Question: Using Delphi 7, if I have some text like that shown in the lefthand window below, how could I extract all the words and punctuation in a paragraph and copy them to another window like that on the right, followed by a #?

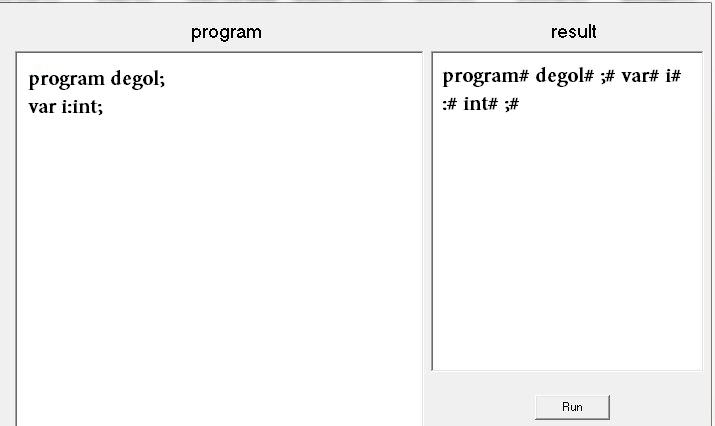
Answer: If I'm understanding you correctly, you need what's called a "tokeniser" or "lexer".
D7 comes with one built-in, in the Classes unit, misleadingly called TParser (misleadingly because parsing normally means the "grammatical analysis" step which may follow the tokenisation of the text, as happens f.i. in the operation of a compiler).
Anyway, iirc, Delphi's TParser was intended to do things like process the text of DFM files, so will not necessarily split the text up exactly as you want, but it's a start. For example, when it tokenises ":=", it will return the ":" and "=" as two separate tokens, but, of course you are free to join them up again when NextToken/TokenString return these in succession. Btw, there are several alternative ways of implementing a tokeniser using classes in the freeware Jedi JCL and JVCL libraries, f.i.
If the text window on the left of your q is in your own app, code like the following
may do what you want:
'''
procedure TForm1.Tokenise;
var
SS : TStringStream;
TokenText : String;
Parser : TParser;
begin
SS := TStringStream.Create(Memo1.Lines.Text);
Parser := TParser.Create(SS);
try
while Parser.Token <> #0 do begin
TokenText := Parser.TokenString;
Memo2.Lines.Add(TokenText + '#');
Parser.NextToken;
end;
finally
Parser.Free;
SS.Free;
end;
end;
'''
If the text window is in another app, you would need a method of retrieving the text from it, too, of course.